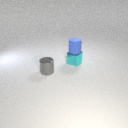
small cyan metal cube below small blue rubber cylinder